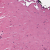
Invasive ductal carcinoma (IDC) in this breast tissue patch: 0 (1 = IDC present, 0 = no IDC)